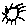
Label: sun